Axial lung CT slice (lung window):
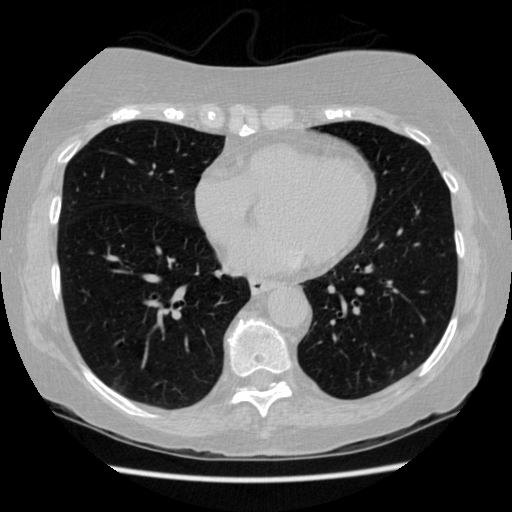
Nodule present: no